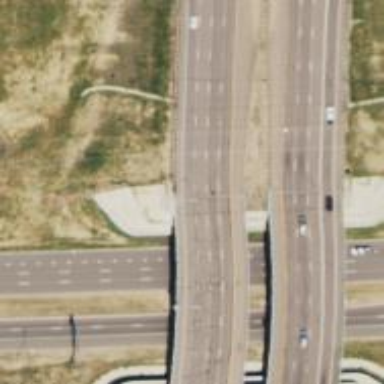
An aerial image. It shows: Asphalt motorway.